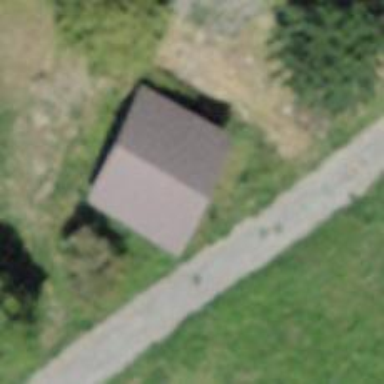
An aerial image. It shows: Building with tiled roof.